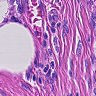
Metastatic tissue present: no